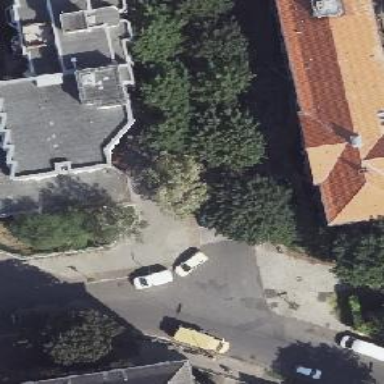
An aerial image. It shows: Urban tree with broadleaved deciduous leaves.